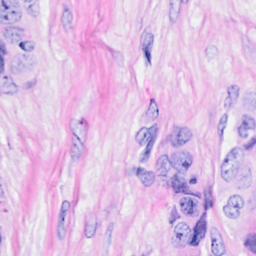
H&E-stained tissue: Breast